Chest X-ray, PA view. Patient: 65 years old, sex F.
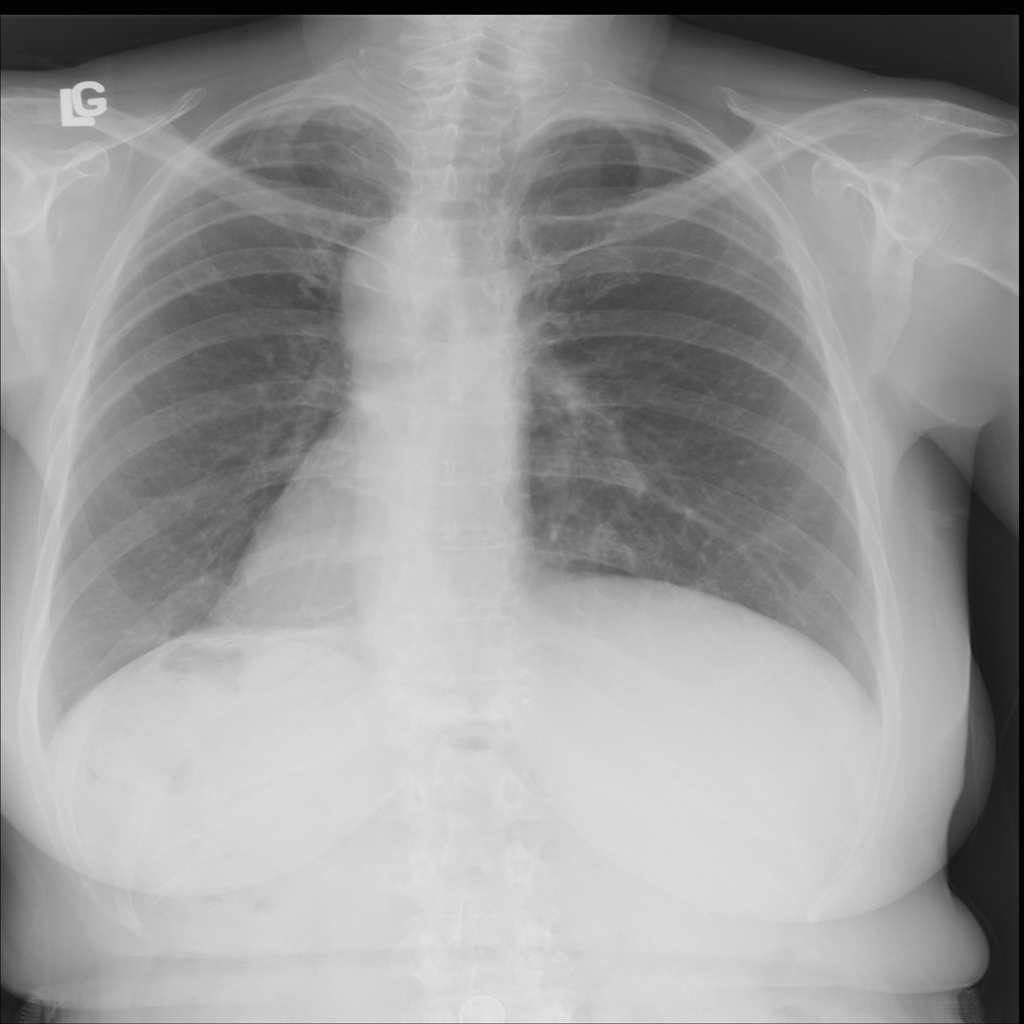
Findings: Atelectasis